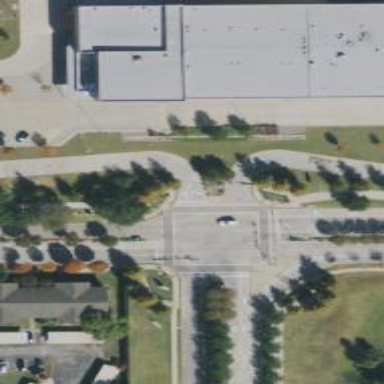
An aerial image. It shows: Secondary road with separate sidewalks.